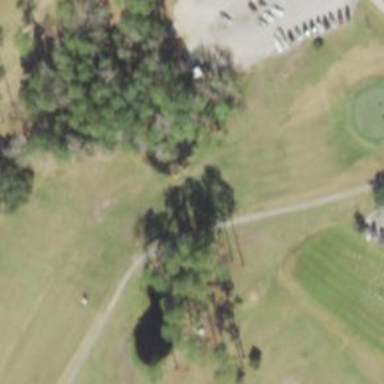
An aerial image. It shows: View of golf hole.